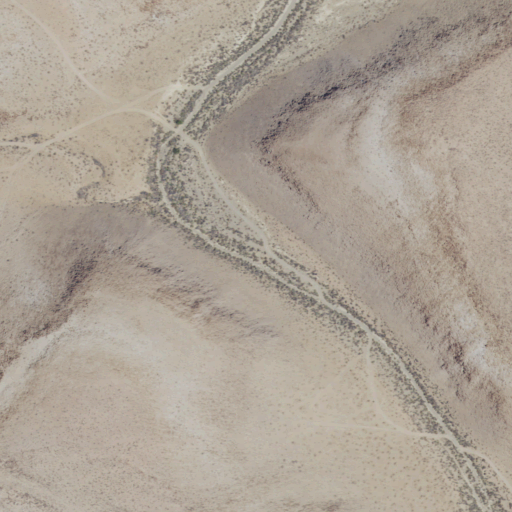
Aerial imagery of valley in California named Chidago Canyon containing shrub, barren land, and grassland